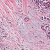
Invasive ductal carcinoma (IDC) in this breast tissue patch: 1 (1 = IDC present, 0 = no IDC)